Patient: sex F, age 65
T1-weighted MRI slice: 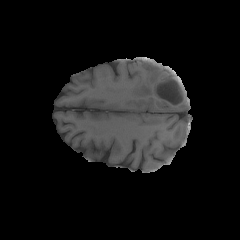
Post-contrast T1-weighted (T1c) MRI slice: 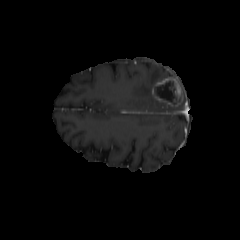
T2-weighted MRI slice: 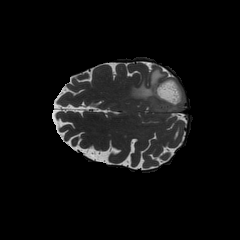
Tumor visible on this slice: yes
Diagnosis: Glioblastoma, IDH-wildtype
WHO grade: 4